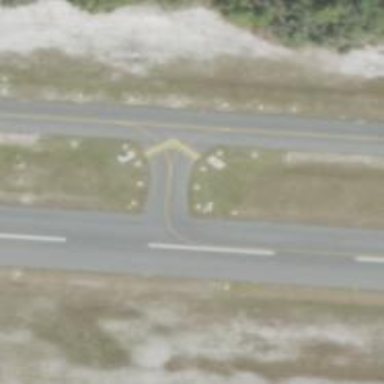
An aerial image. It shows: Image of taxiway at airport.